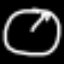
Label: clock